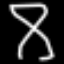
Label: hourglass